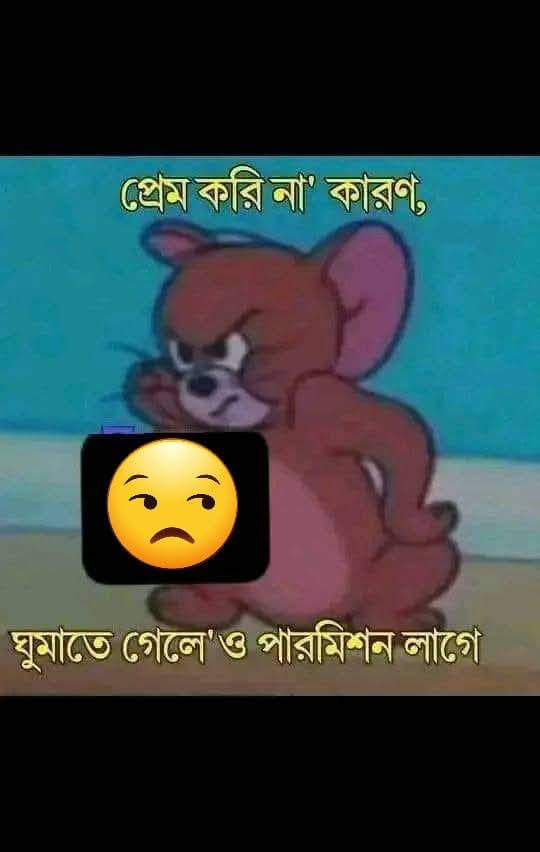
Text: প্রেম করি না' কারণ,
ঘুমাতে গেলে'ও পারমিশন লাগে
Label: Non Hate